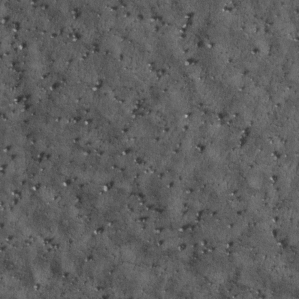
Label: non_frost